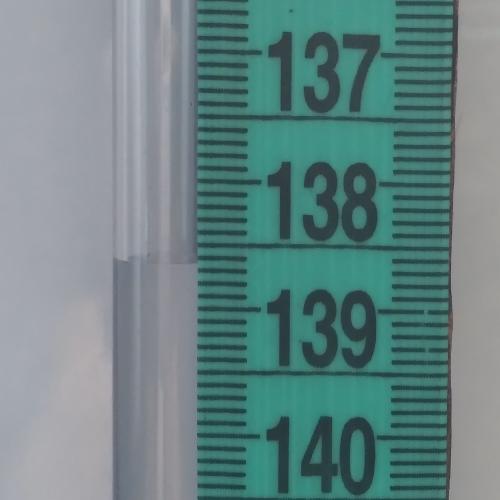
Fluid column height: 138.7 cm